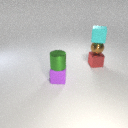
small cyan rubber cube above small red metal cube